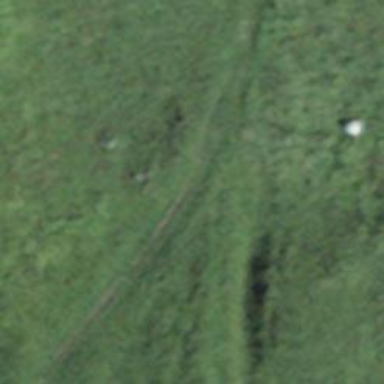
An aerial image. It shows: Path.